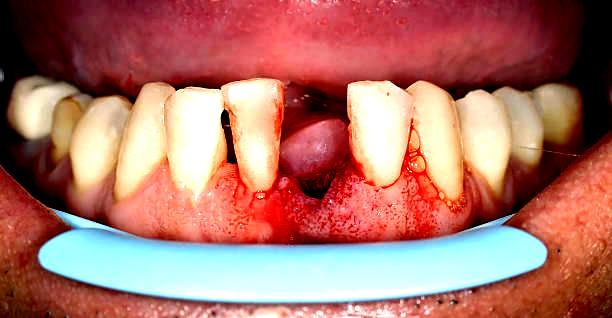
Condition: Gingivitis